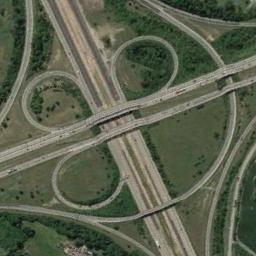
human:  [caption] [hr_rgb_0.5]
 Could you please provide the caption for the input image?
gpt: The intricated overpasses is over the roads on the green space .

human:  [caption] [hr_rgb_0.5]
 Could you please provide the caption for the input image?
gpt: There are many overpasses of different lengths .

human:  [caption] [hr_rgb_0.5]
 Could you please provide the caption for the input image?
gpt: The overpass is on the grass next to some trees .

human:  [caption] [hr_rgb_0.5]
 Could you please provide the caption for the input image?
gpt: Below this overpass is a four-lane highway .

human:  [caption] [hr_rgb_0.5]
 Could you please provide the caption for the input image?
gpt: There are some green trees and lawns beside the overpass .